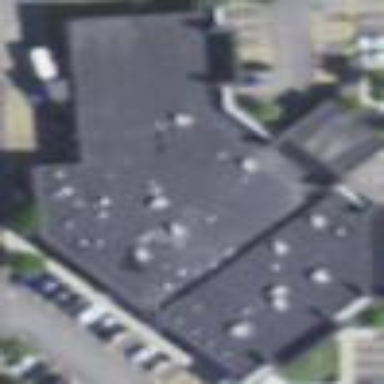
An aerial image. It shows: Veterinary building.